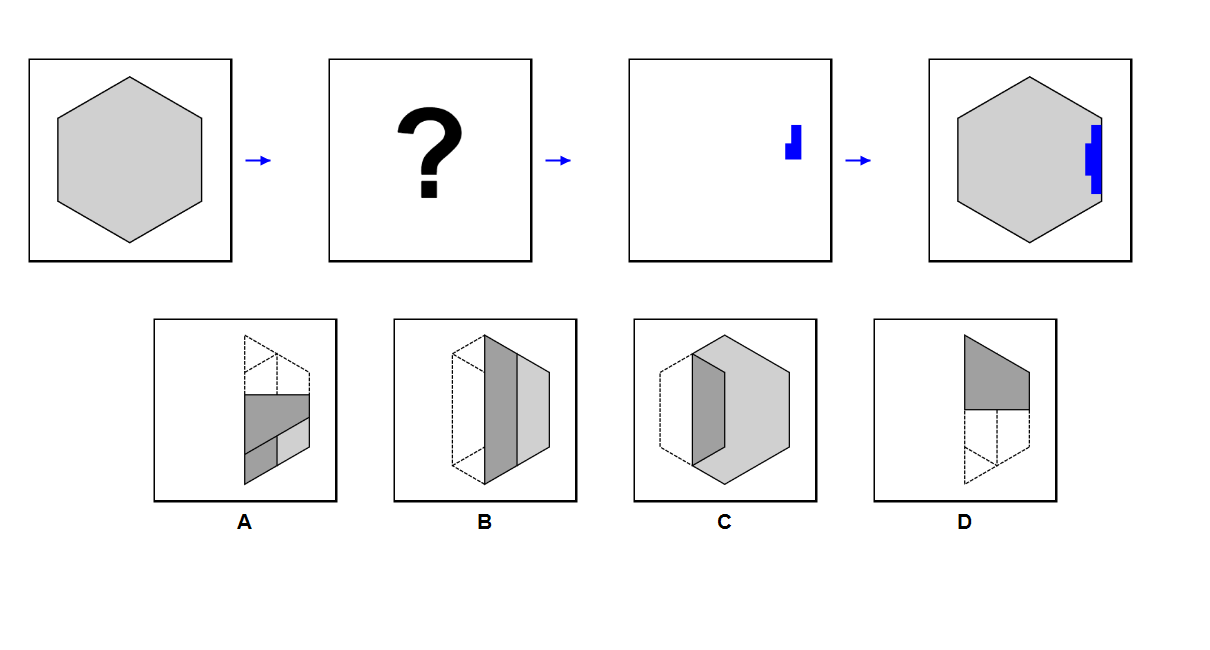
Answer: A